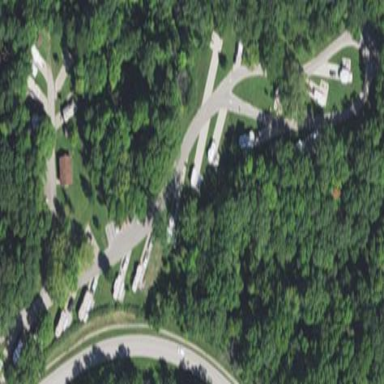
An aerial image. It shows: Campsite designated for tourism.